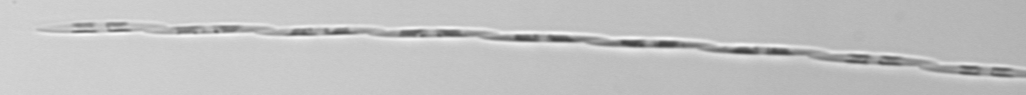
Label: Pseudo-nitzschia